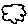
Label: cloud